Interaction volume radius: 5 \u00c5
Interaction volume height: 10 \u00c5
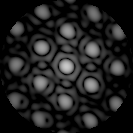
Disorder parameter: 0.2069